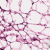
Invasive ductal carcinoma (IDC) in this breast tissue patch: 0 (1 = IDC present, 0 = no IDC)